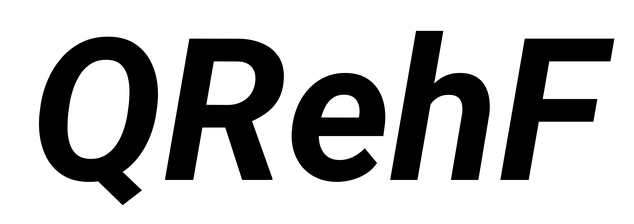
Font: Roboto-Italic_Bold_Italic